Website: apple
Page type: billing-address
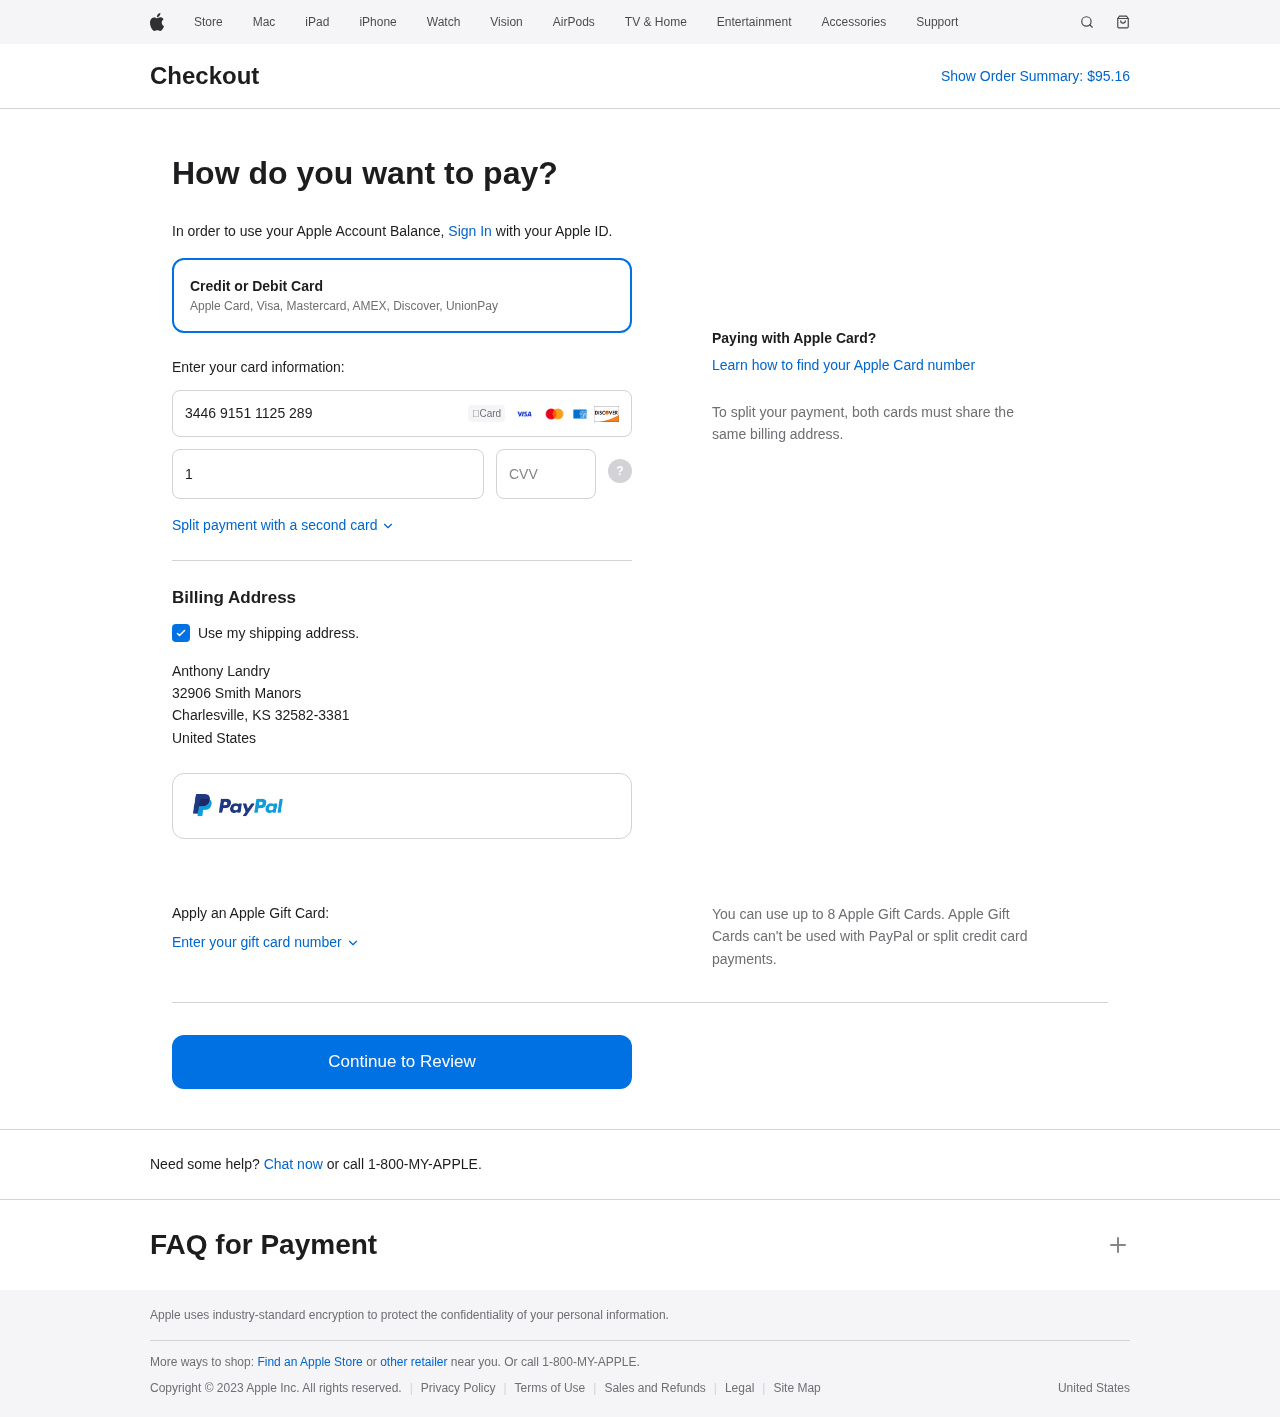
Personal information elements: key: PII_CARD_CVV
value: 5976
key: PII_CARD_EXPIRY
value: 11/30
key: PII_CARD_NUMBER
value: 3446 9151 1125 289
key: PII_CITY
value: Charlesville
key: PII_COUNTRY
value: United States
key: PII_FULLNAME
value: Anthony Landry
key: PII_POSTCODE_FULL
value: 32582-3381
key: PII_STATE_ABBR
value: KS
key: PII_STREET
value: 32906 Smith Manors
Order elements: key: ORDER_TOTAL
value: $95.16